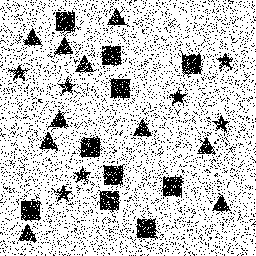
Squares: 10
Triangles: 10
Stars: 7
Total shapes: 27